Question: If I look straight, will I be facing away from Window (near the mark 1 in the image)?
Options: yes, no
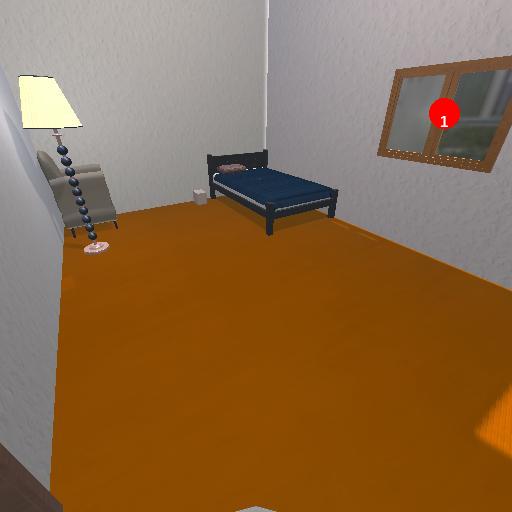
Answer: yes